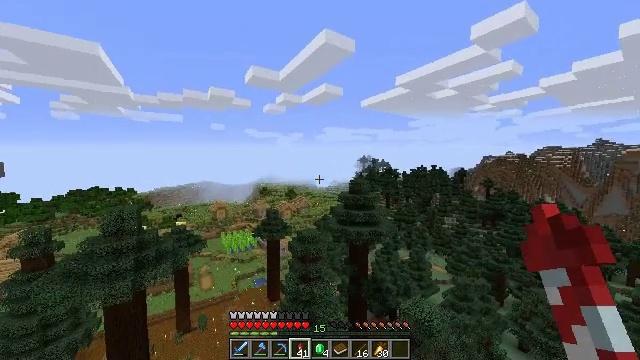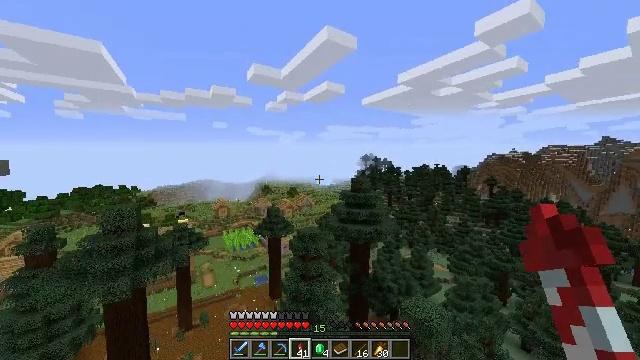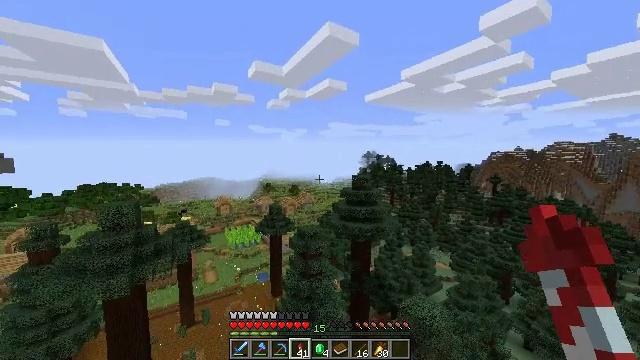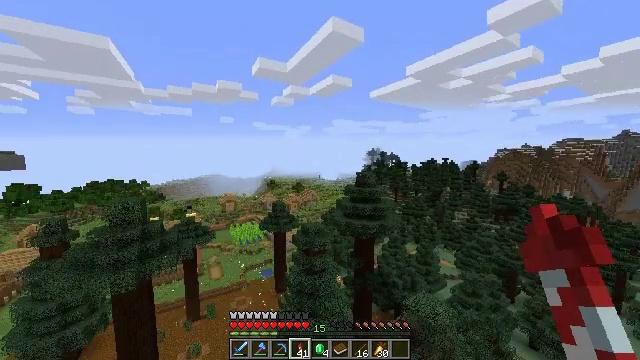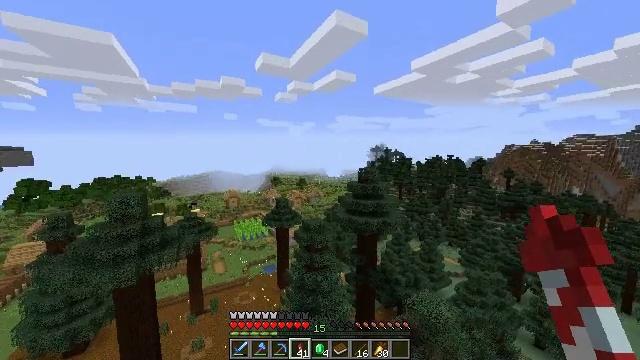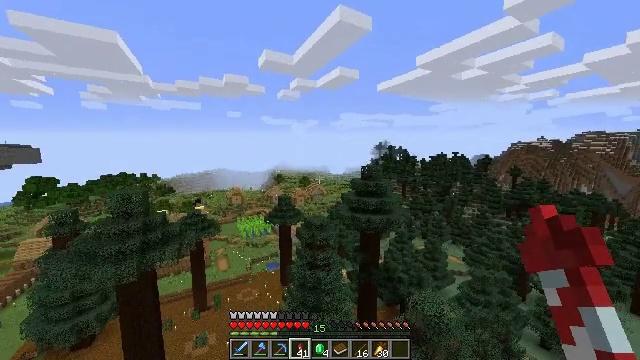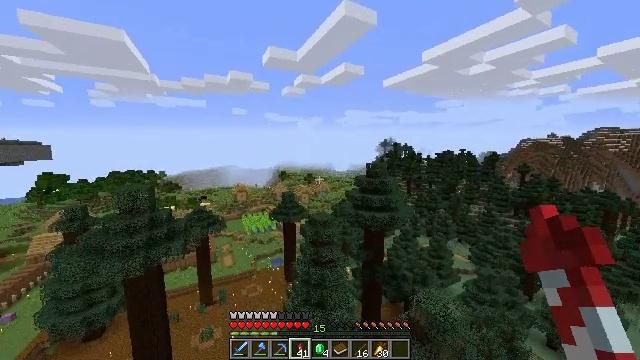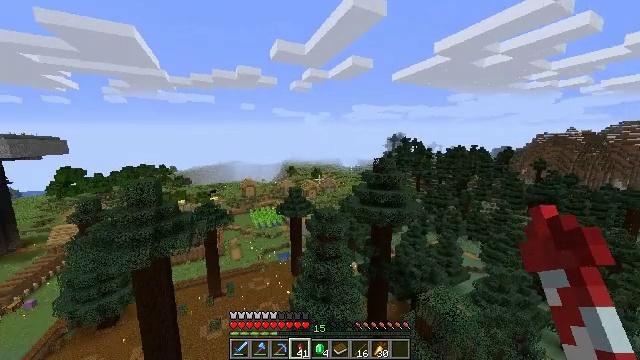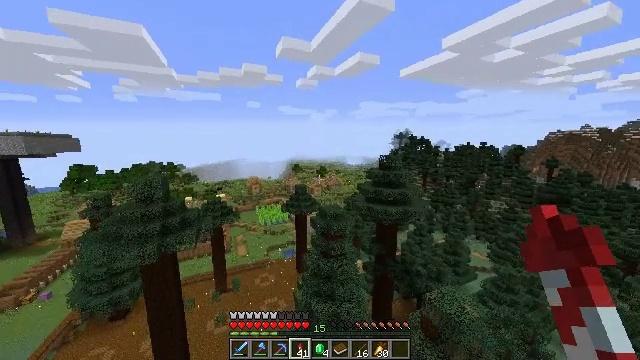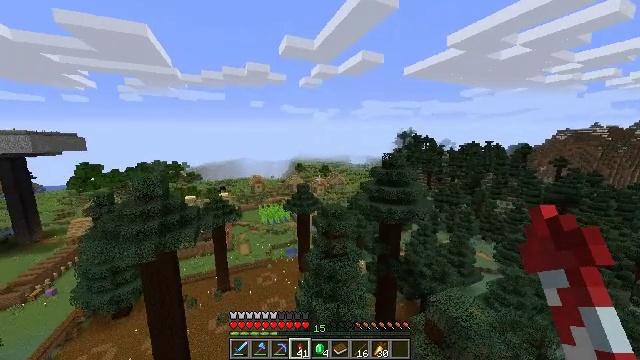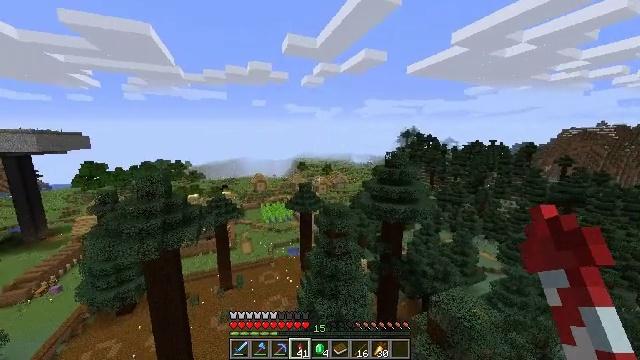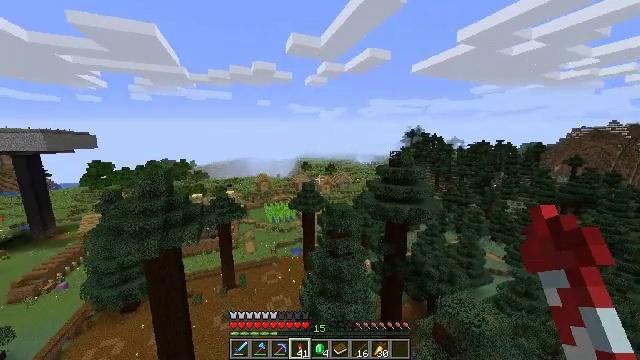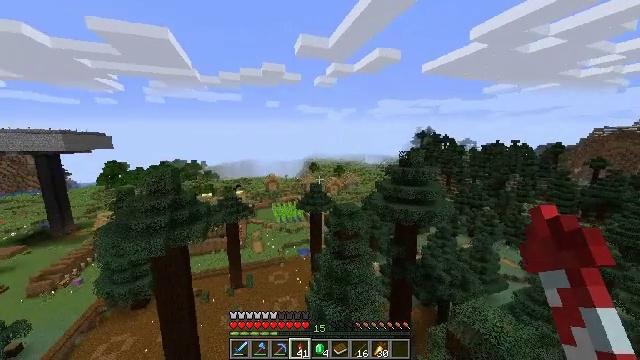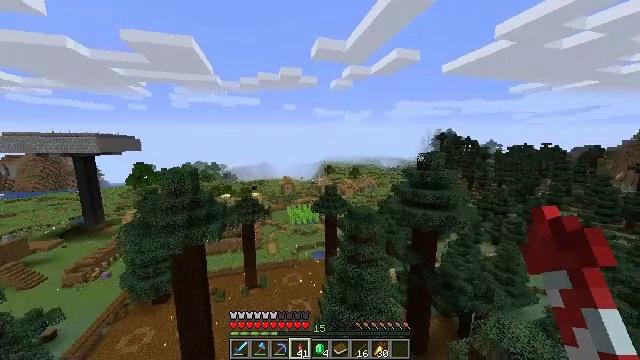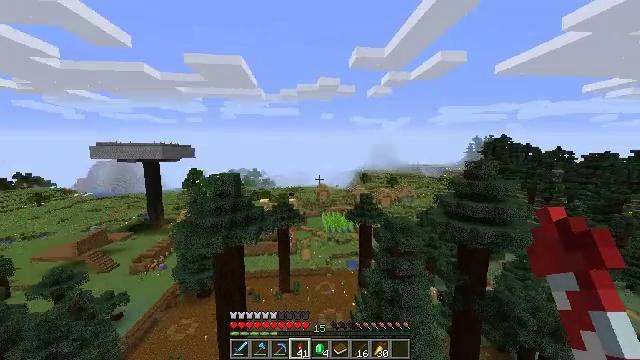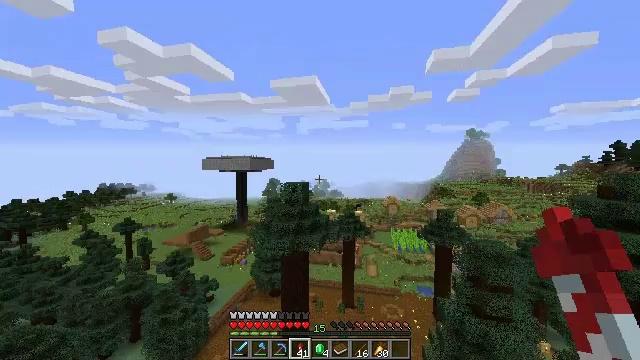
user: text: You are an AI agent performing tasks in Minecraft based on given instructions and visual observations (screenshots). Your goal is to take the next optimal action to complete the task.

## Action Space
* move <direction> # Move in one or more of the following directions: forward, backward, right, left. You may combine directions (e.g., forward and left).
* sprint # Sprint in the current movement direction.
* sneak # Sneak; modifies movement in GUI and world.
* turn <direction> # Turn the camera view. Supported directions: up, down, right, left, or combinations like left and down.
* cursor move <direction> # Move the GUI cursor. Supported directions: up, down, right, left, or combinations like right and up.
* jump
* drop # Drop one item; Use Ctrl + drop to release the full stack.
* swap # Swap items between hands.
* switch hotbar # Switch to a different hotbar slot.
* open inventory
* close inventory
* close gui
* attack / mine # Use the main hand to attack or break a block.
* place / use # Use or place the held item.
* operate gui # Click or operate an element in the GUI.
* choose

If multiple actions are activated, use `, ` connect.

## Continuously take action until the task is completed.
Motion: motion action
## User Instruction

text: Gather spruce leaves to collect foliage.
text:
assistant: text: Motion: move forward, sprint, jump
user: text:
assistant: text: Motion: move forward, sprint, jump
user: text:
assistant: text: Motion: move forward, sprint, turn left, jump
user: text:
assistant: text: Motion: move forward, sprint, turn left, jump
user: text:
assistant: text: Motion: move forward, sprint, jump
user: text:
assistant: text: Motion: move forward, sprint, turn left, jump
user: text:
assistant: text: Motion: move forward, sprint, turn left and down, jump
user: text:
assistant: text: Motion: move forward, sprint, turn left, jump
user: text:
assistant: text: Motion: move forward, sprint, jump
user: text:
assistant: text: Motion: move forward, sprint, jump
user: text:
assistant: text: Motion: move forward, sprint, turn left, jump
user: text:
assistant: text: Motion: move forward, sprint, turn left, jump
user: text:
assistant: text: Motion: move forward, sprint, turn left, jump
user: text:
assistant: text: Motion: move forward, sprint, turn left and up, jump
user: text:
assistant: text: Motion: move forward, sprint, turn left and up, jump
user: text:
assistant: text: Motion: move forward, sprint, turn left, jump
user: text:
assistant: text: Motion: move forward, sprint, turn left, jump
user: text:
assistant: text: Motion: move forward, sprint, jump
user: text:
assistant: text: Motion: move forward, sprint, turn right, jump
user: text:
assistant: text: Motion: move forward, sprint, turn right, jump
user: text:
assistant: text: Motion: move forward, sprint, turn right, jump
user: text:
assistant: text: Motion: move forward, sprint, turn right, jump
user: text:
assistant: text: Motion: move forward, sprint, turn right, jump
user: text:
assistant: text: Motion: move forward, sprint, jump
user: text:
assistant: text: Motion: move forward, sprint, jump
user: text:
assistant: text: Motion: move forward, sprint, jump
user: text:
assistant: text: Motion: move forward, sprint, jump
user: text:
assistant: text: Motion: move forward, sprint, turn right, jump
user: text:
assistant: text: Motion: move forward, sprint, jump
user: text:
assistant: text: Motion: move forward, sprint, jump